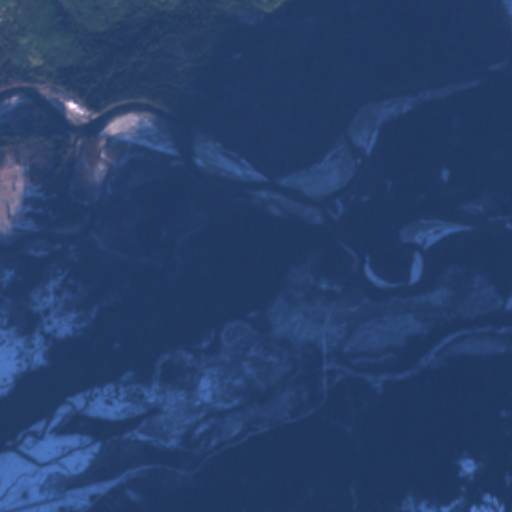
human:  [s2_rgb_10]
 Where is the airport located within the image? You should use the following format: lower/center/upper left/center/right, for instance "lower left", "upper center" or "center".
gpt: The airport is located in the lower left of the image.
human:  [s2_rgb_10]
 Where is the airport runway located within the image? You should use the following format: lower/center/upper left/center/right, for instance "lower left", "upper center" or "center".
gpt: The airport runway is located in the lower left of the image.
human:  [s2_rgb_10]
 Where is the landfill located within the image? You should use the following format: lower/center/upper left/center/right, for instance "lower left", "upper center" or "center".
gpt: There is no landfill in the image.